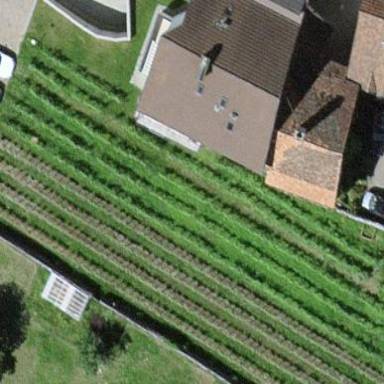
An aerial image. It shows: Vineyard with grape crops.